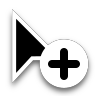
Cursor type: copy
OS/theme: linux-adwaita
Variant: default